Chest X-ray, AP view. Patient: 57 years old, sex M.
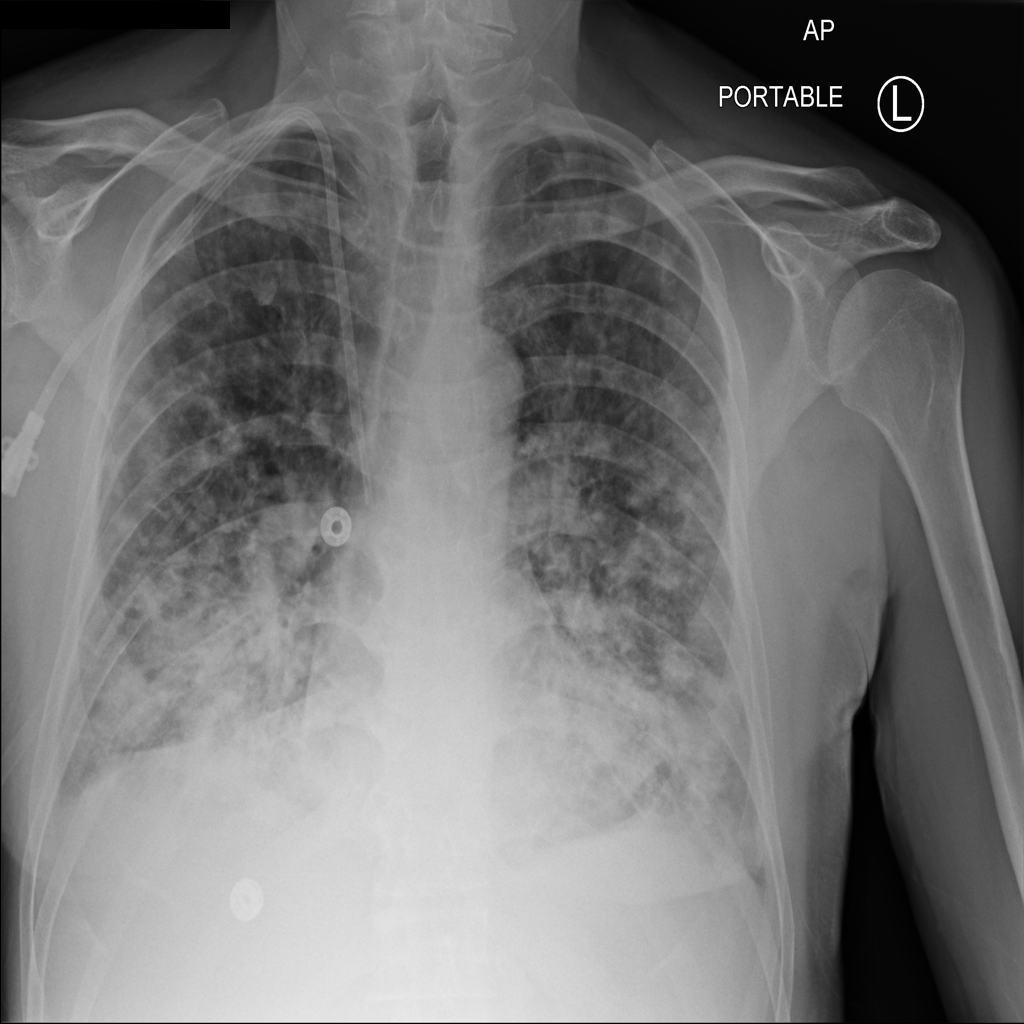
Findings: Effusion